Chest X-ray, PA view. Patient: 26 years old, sex F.
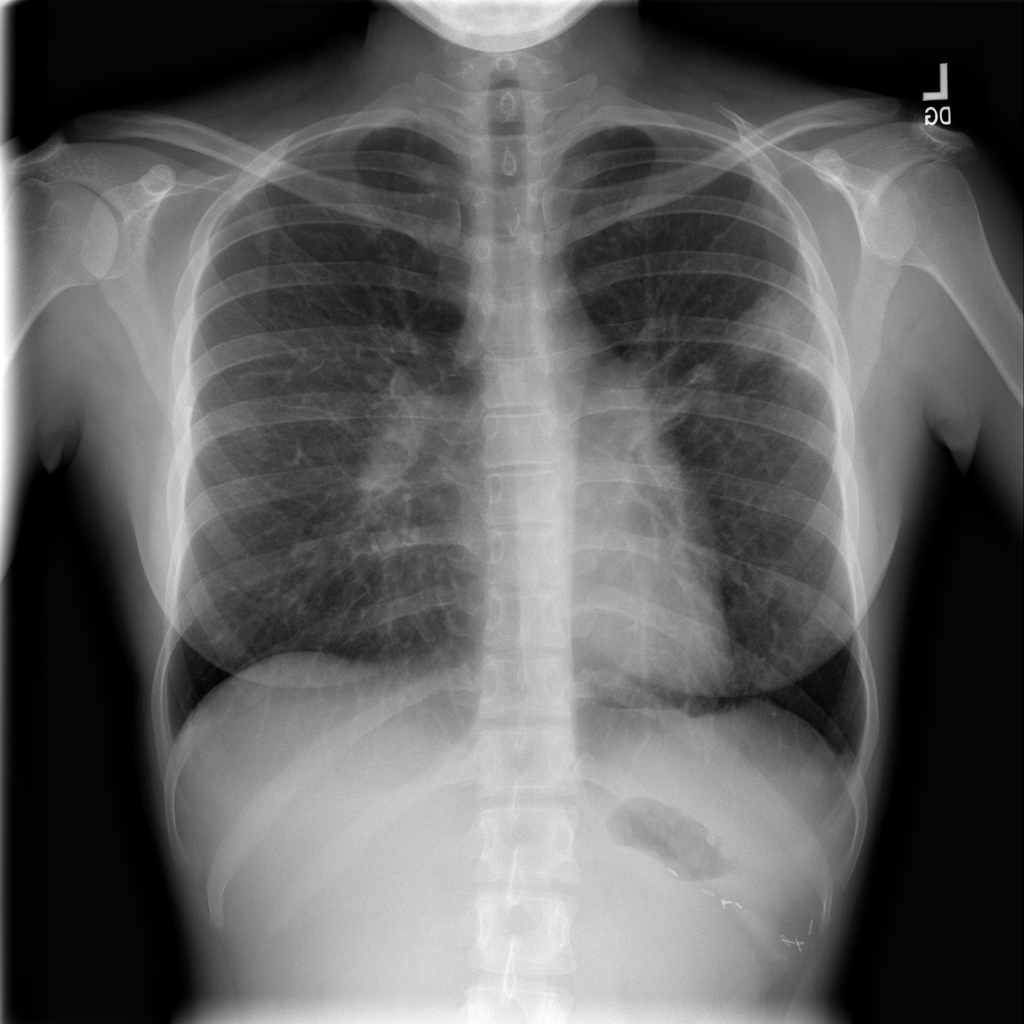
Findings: Consolidation, Infiltration